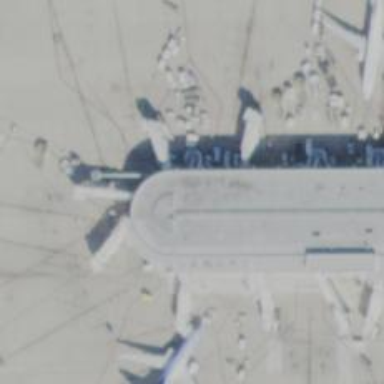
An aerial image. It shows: Airport gate.